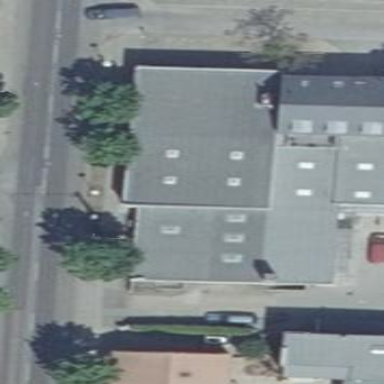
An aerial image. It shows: Building.